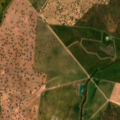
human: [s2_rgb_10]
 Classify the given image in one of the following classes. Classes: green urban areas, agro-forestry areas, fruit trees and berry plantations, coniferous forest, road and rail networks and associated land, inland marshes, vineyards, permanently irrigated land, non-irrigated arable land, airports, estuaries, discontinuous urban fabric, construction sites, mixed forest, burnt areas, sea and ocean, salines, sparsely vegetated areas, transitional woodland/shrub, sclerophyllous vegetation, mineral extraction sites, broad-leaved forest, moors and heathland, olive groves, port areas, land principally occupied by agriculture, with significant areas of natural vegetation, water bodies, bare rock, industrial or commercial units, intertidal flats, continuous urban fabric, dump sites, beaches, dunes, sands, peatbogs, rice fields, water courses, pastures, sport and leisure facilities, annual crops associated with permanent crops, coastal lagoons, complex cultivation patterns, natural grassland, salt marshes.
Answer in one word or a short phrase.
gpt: continuous urban fabric